Interaction volume radius: 10 \u00c5
Interaction volume height: 10 \u00c5
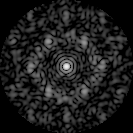
Disorder parameter: 0.6845